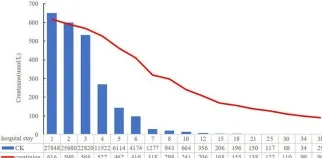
Some clinical indicators of this patient during hospitalization. Creatinine, and ,CK levels.
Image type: chart (chart)